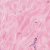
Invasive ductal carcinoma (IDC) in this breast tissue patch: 0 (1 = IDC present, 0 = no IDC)